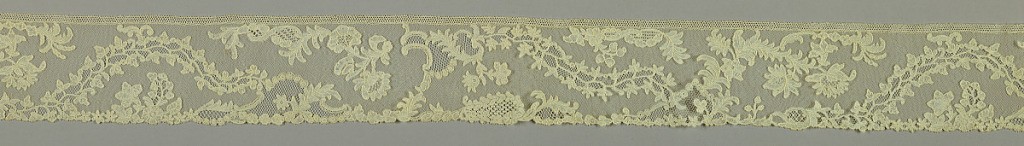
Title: Border
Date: mid-18th century
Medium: linen Technique: bobbin lace, Brussels style
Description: Border  with a garland of floral sprays.